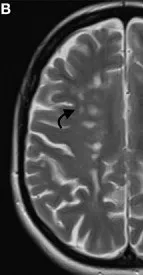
Patient's disease progression on MRI. , February 2019.
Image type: radiology (mri)